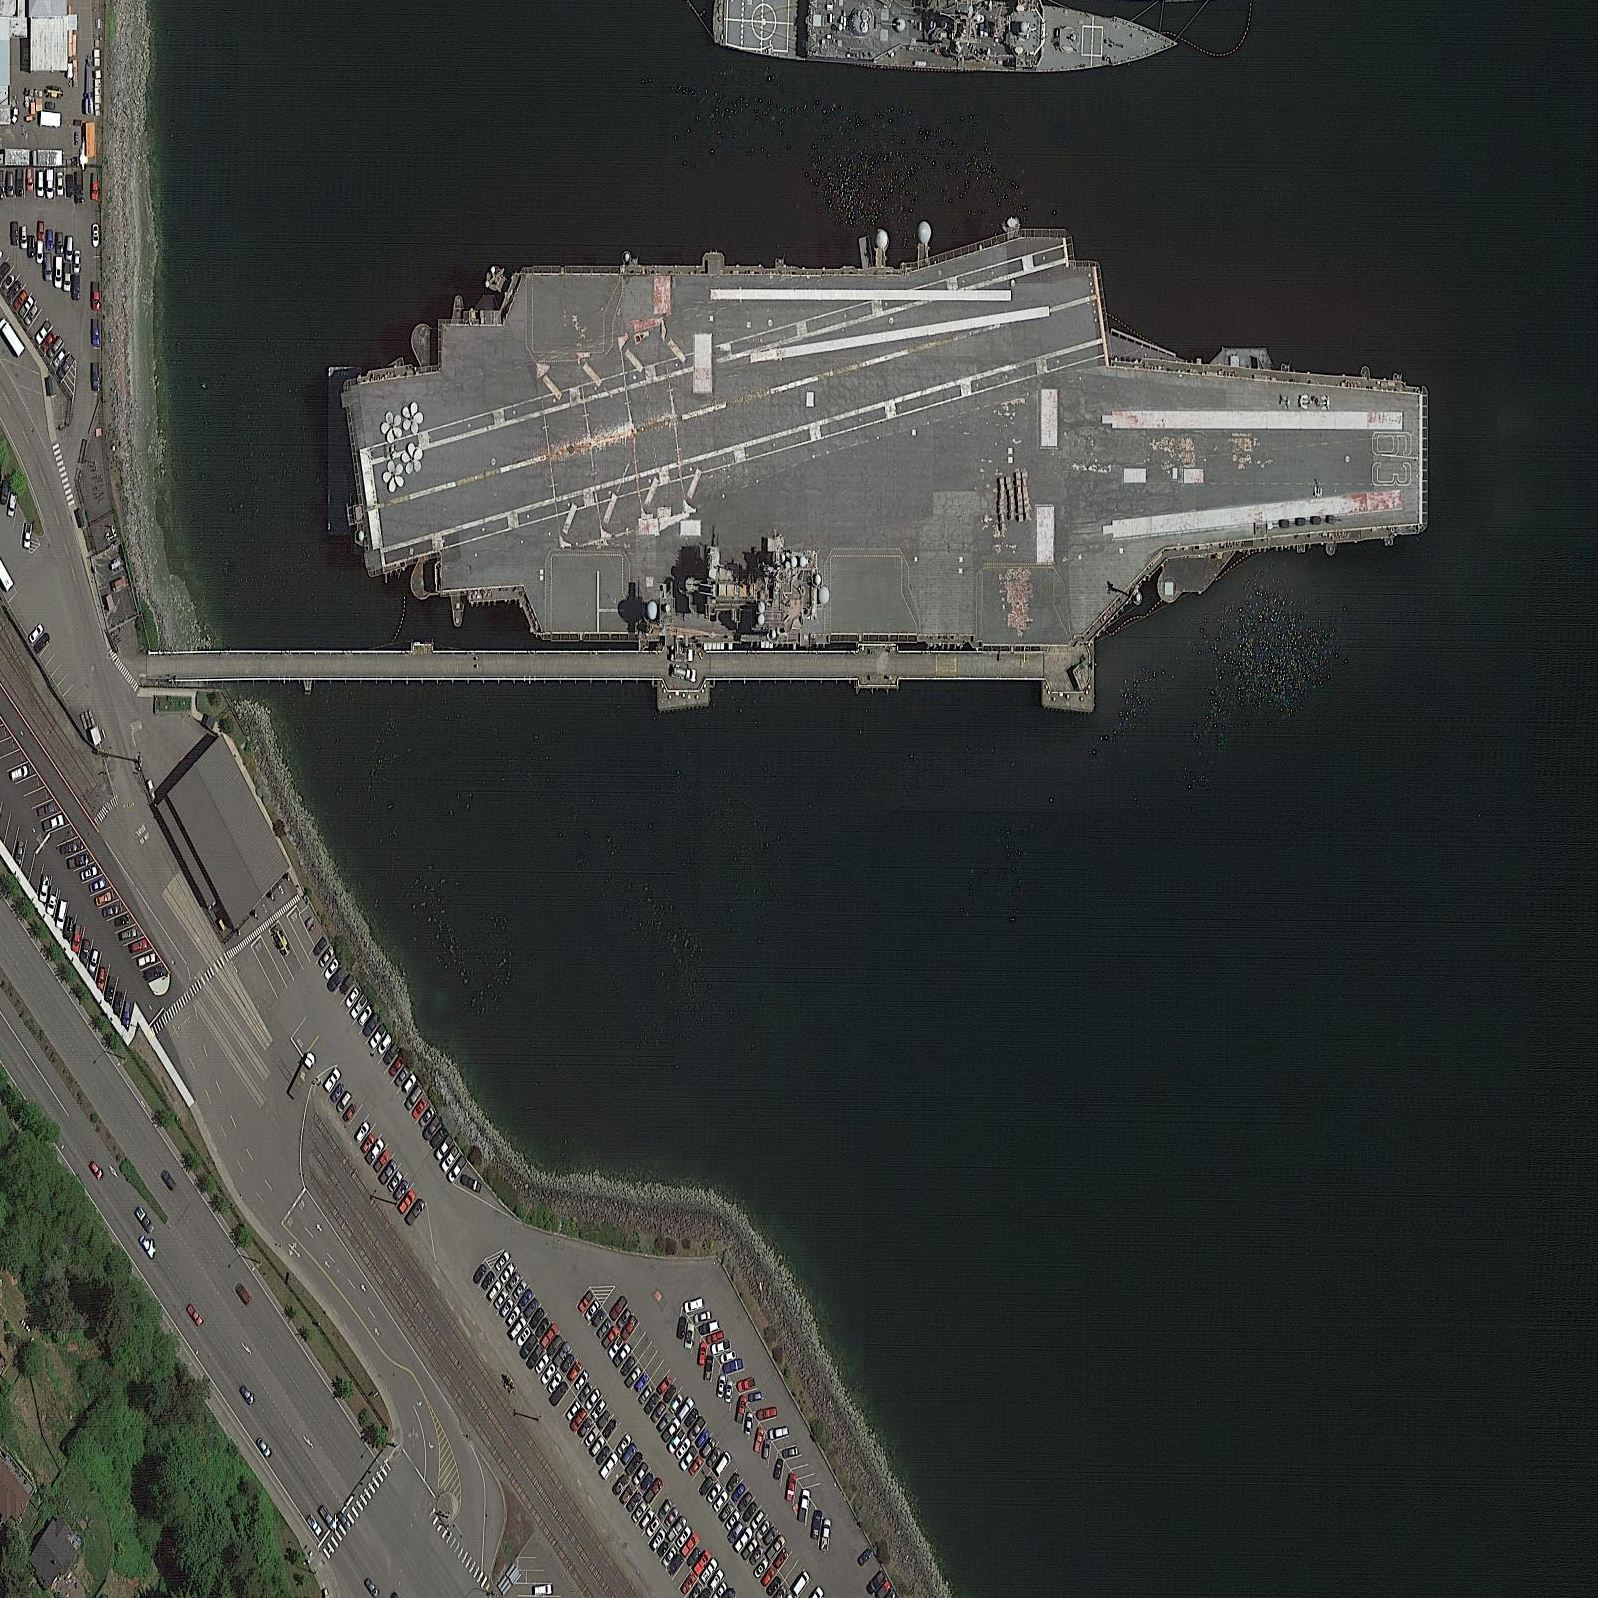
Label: aircraft_carrier